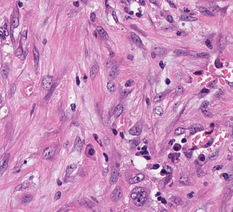
Tumor epithelial tissue: yes
Tumor-associated stroma tissue: yes
Normal tissue: no